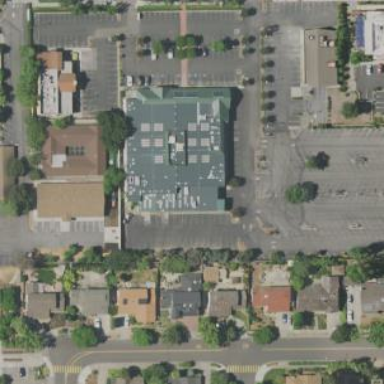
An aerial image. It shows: Building.